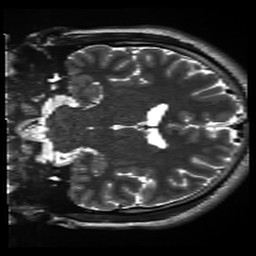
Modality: inplaneT2
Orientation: coronal
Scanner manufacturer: siemens
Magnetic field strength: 3 T
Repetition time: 11 s
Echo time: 0.059 s